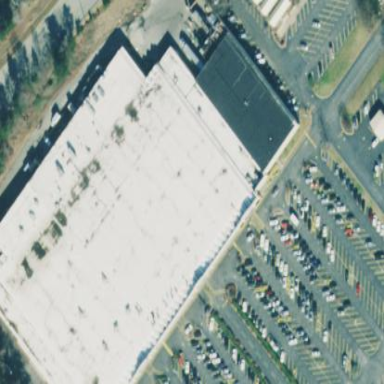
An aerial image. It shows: Retail building.